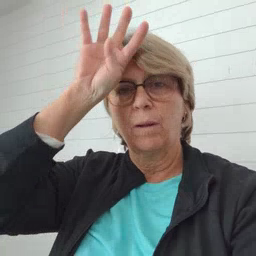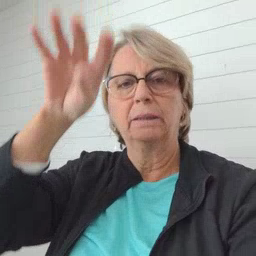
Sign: fireman